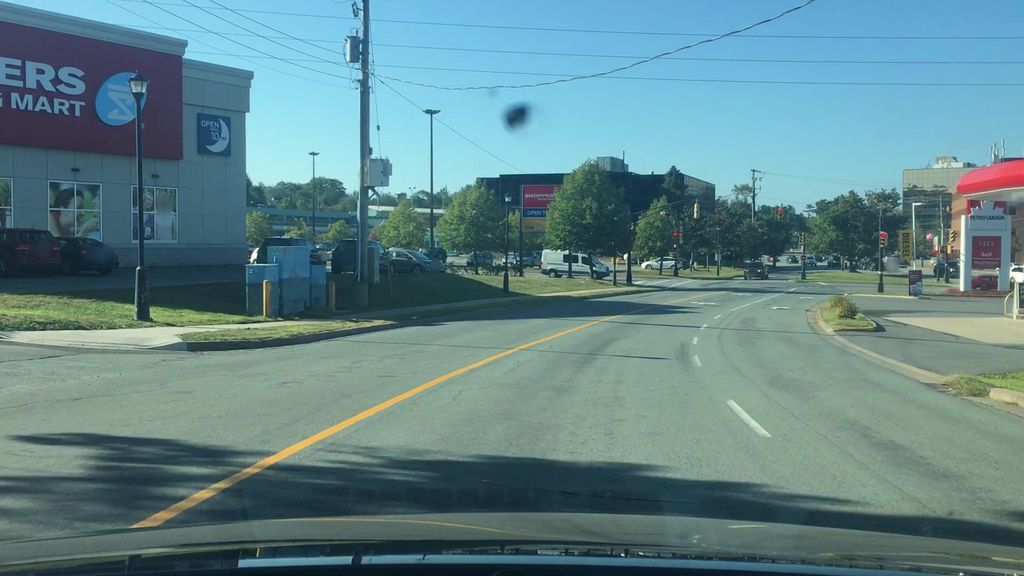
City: halifax